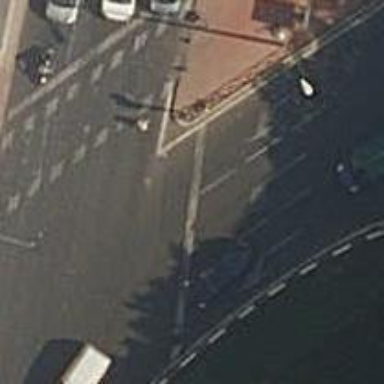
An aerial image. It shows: Road with traffic signals.